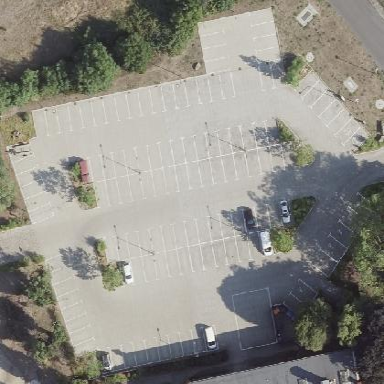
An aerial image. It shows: Parking area with sett surface.